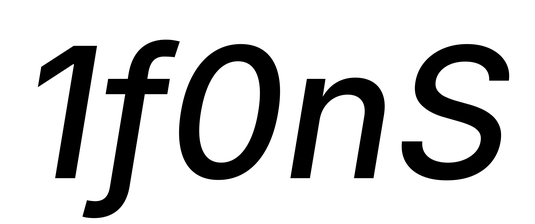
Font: Inter-Italic_Medium_Italic